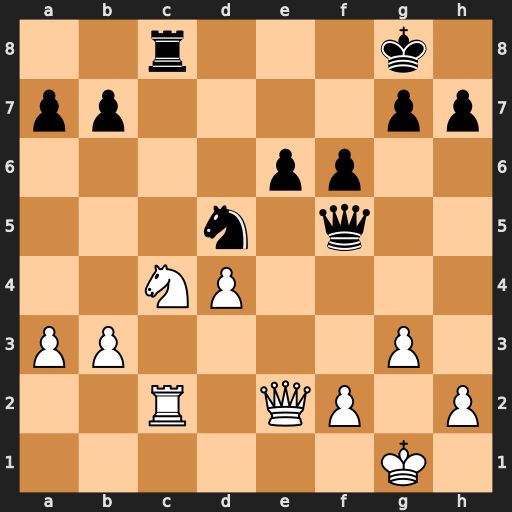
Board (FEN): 2r3k1/pp4pp/4pp2/3n1q2/2NP4/PP4P1/2R1QP1P/6K1
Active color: w
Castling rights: -
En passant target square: -
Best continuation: g4 Nf4 gxf5 Nxe2+ Rxe2